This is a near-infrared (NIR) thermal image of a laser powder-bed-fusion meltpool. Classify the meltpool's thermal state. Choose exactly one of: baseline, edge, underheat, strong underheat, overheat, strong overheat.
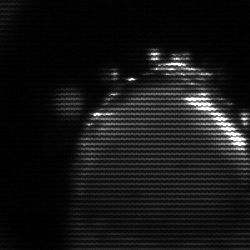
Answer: edge